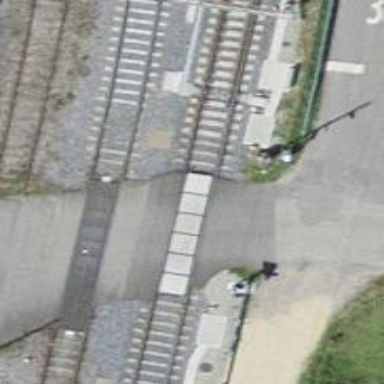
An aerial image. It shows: Level crossing along the railway.